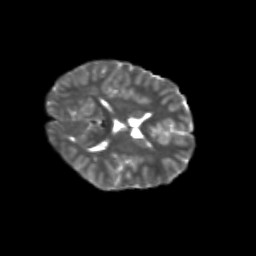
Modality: T2w
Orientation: axial
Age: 10
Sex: male
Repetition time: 9.4 s
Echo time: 0.089 s